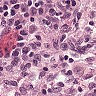
Metastatic tissue present: no